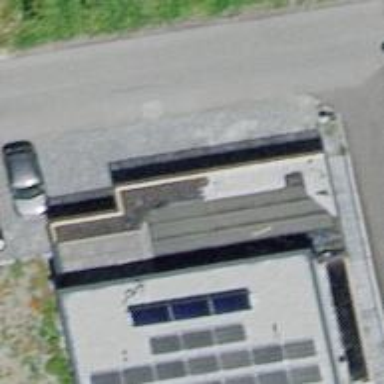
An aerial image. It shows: Beauty shop.